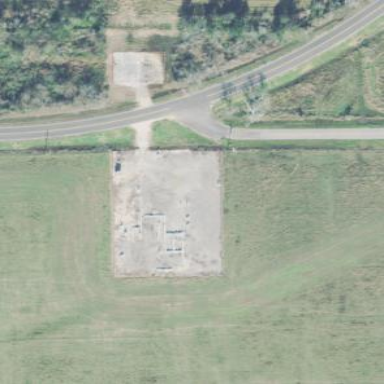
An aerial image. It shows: Fence surrounding measurement substation.